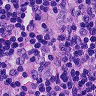
Metastatic tissue present: no